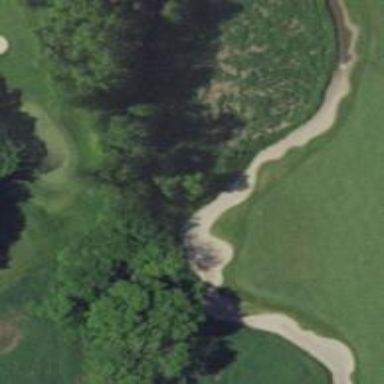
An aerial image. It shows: Golf bunker filled with natural sand.